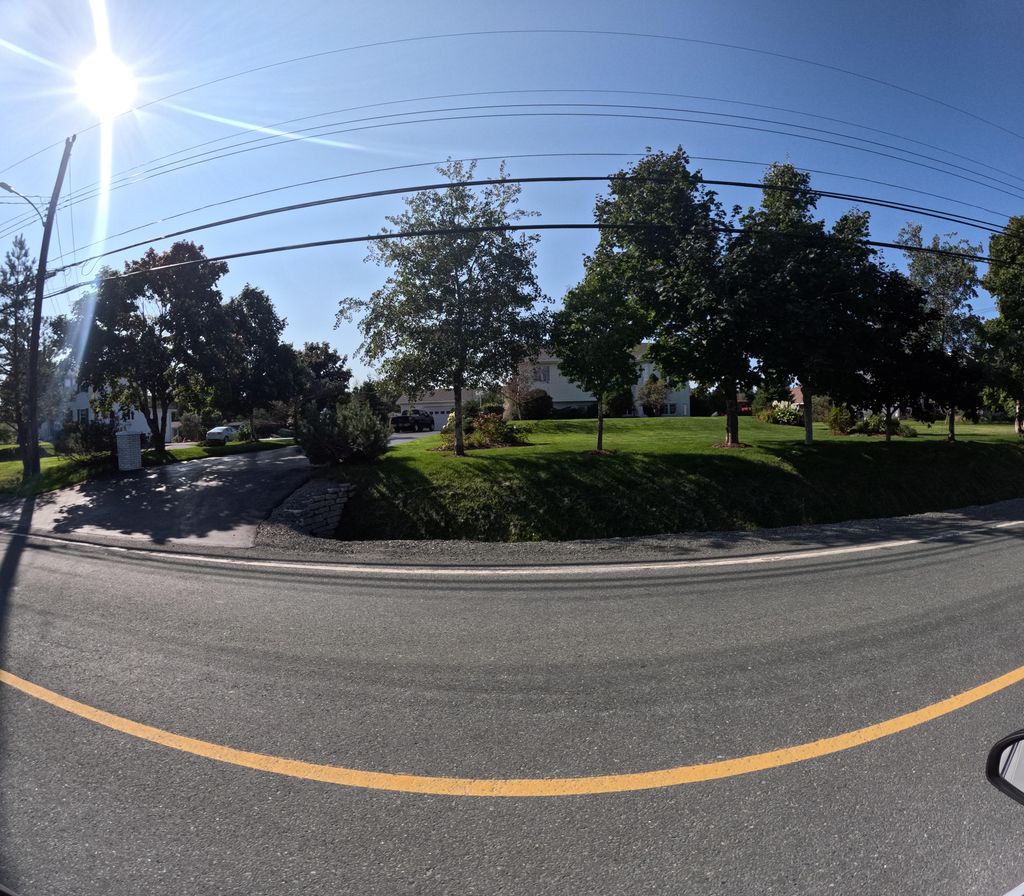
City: st_johns